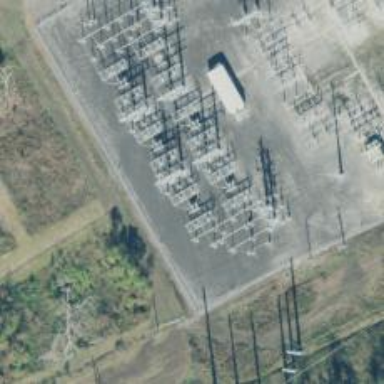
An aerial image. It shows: Switch used for power control.